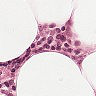
Metastatic tissue present: no